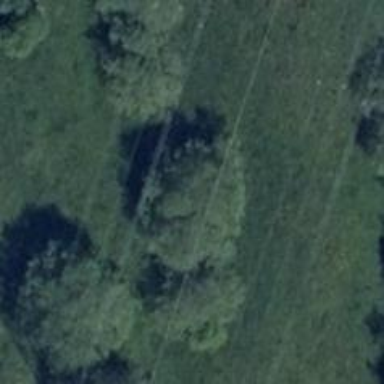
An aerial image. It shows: Deciduous broadleaved tree.